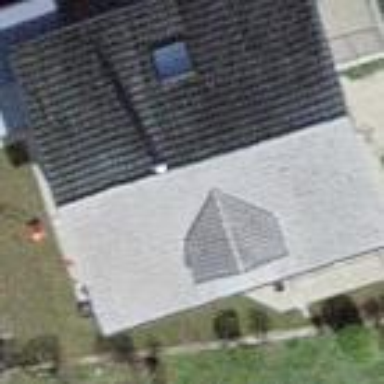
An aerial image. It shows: Building with tiled roof.